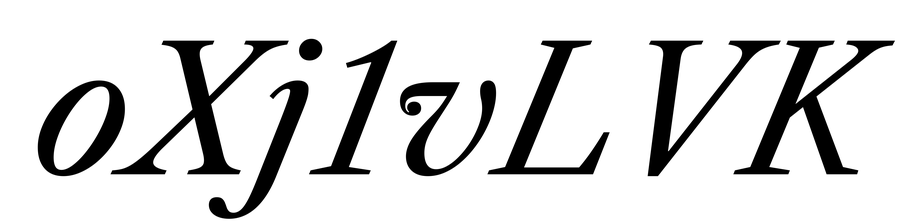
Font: LibreCaslonText-Italic_Italic